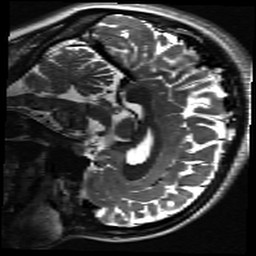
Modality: inplaneT2
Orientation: sagittal